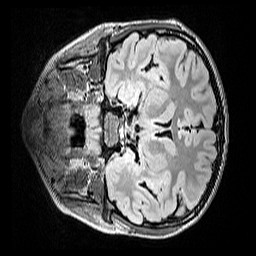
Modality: FLAIR
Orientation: coronal
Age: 9
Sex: female
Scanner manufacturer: siemens
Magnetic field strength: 3 T
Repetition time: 5 s
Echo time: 0.388 s